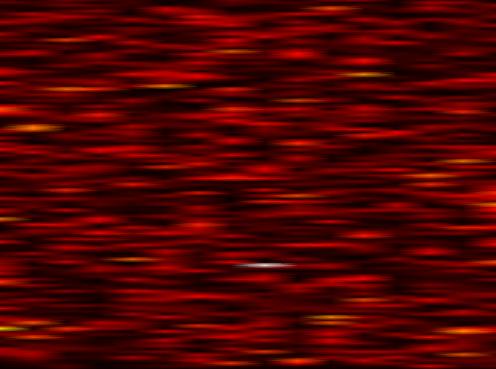
Label: FBMC